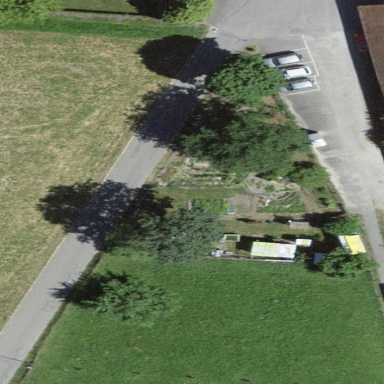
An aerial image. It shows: Garden that is leisure land.